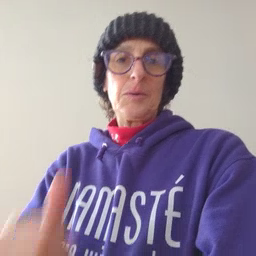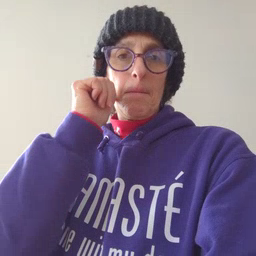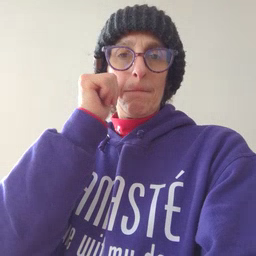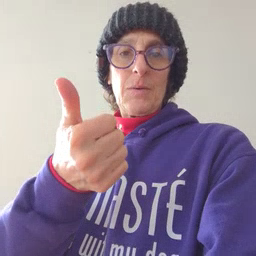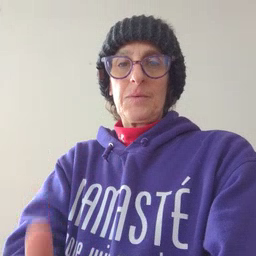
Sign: tomorrow